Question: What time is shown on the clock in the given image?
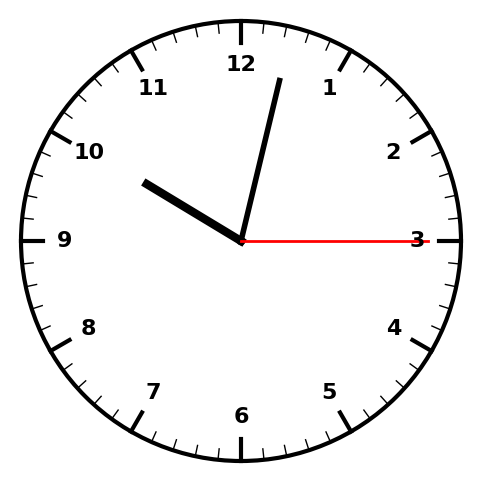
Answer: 10:02:15